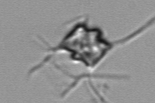
Label: Chaetoceros_didymus